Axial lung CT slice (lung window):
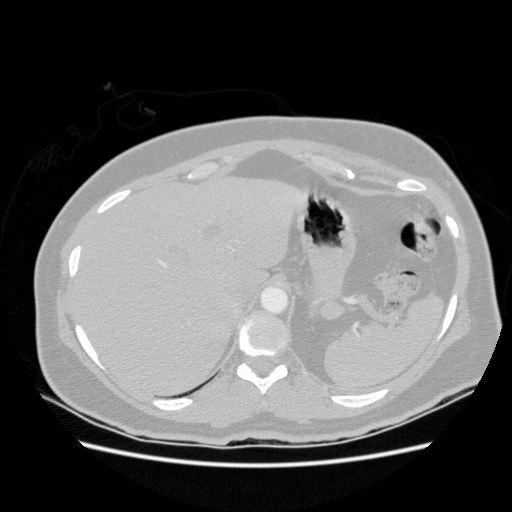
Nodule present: no